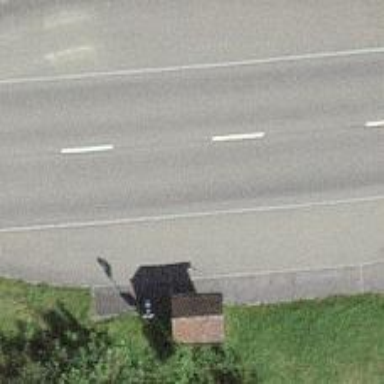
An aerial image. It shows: Public transport stop position.